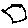
Label: hexagon